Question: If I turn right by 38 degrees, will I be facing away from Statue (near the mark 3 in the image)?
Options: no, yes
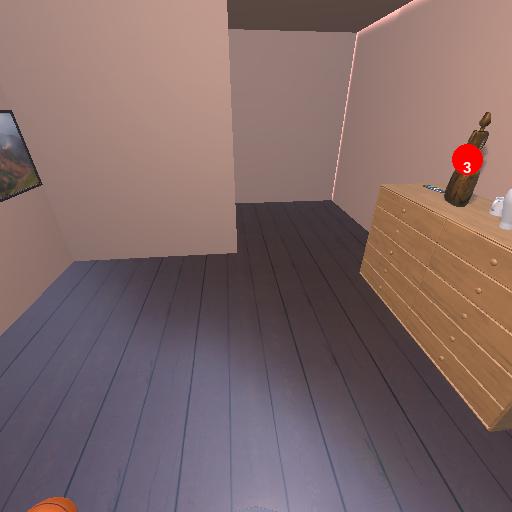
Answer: no